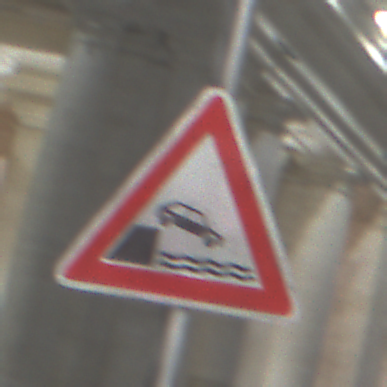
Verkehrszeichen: Ufer
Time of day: Night
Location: Outdoor (Urban)
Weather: PartlyCloudy
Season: NotSpecified
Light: Artificial